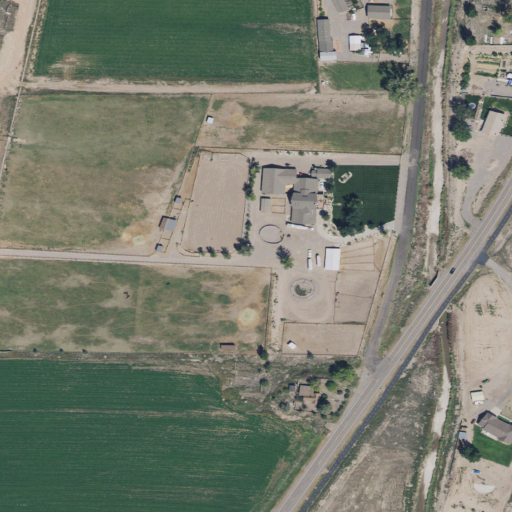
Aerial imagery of valley in Utah named Graveyard Hollow containing cultivated crops, shrub, low intensity development, pasture, medium intensity development, open development, evergreen forest, and high intensity development